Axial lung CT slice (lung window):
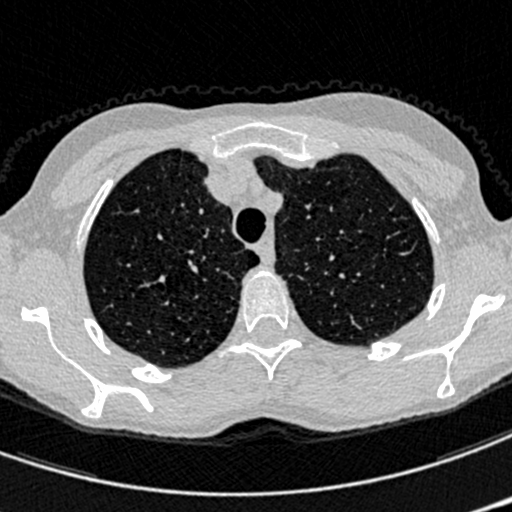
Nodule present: no